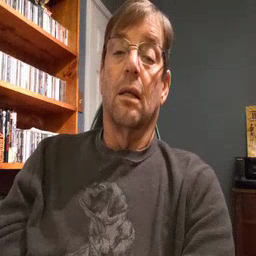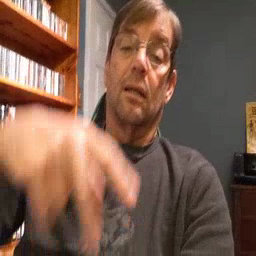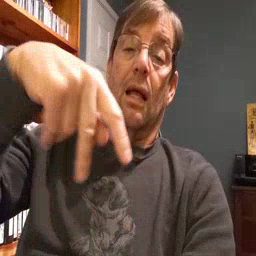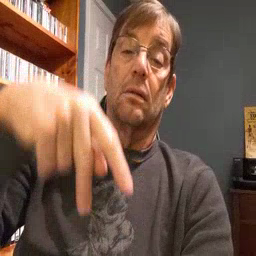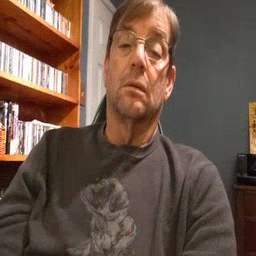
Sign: dance